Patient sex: M
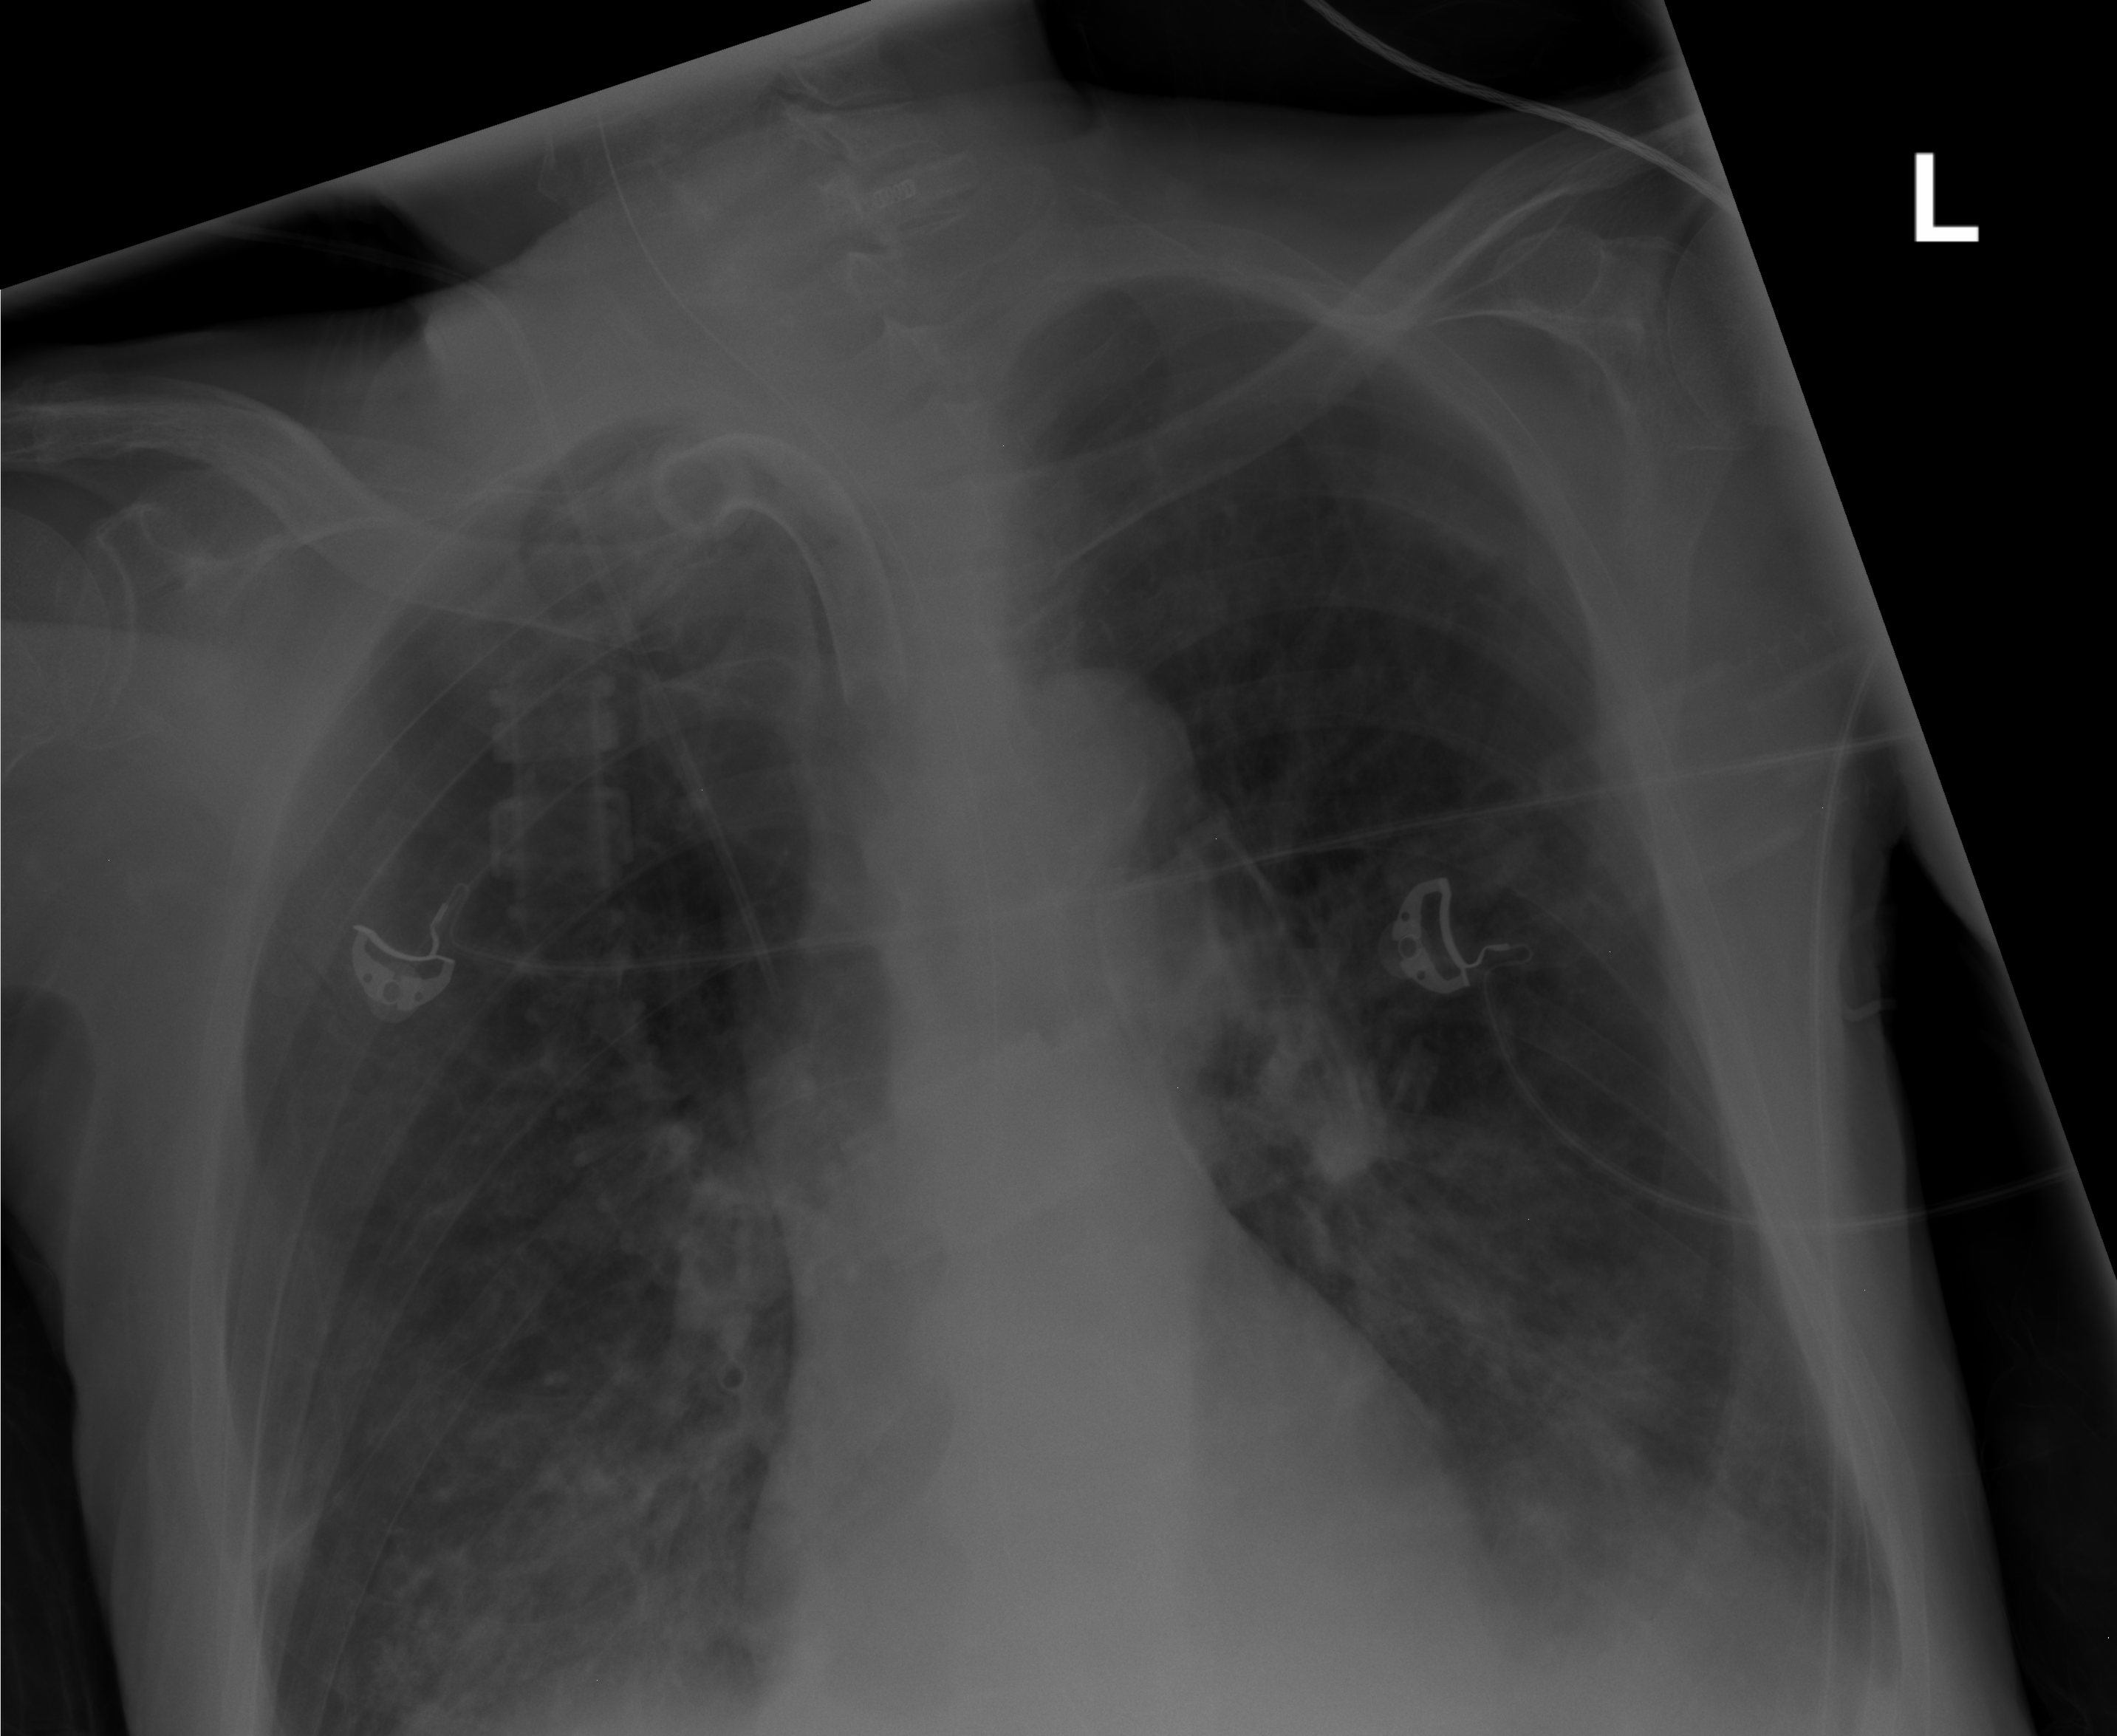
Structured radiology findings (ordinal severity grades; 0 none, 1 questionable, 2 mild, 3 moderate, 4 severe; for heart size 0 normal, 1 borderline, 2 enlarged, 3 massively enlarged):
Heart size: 0
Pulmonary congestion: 0
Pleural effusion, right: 0
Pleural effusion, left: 2
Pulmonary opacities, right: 2
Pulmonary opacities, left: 0
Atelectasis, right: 0
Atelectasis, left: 2